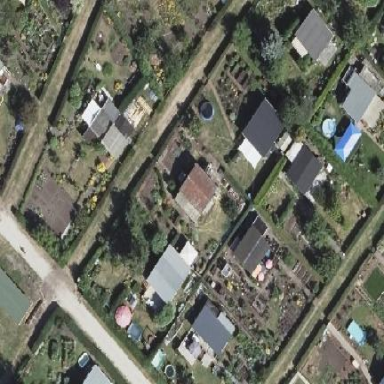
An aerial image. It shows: Plot in the allotments.